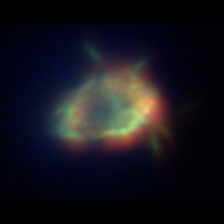
Taxon: Ciliates
Group: Other